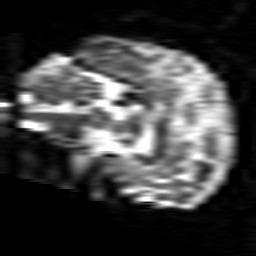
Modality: ADC
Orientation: sagittal
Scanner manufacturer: siemens
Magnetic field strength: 1.5 T
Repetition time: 8.1 s
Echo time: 0.119 s